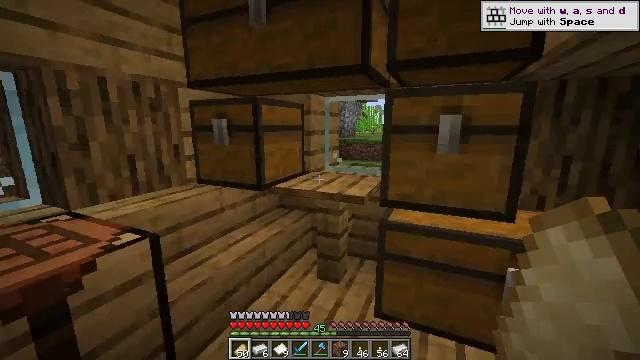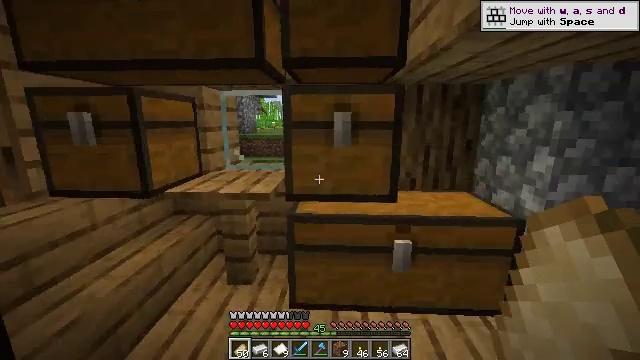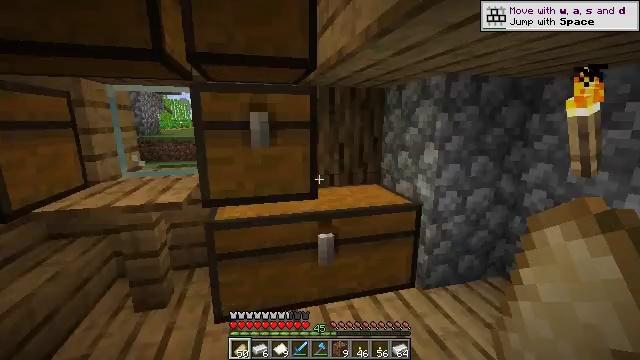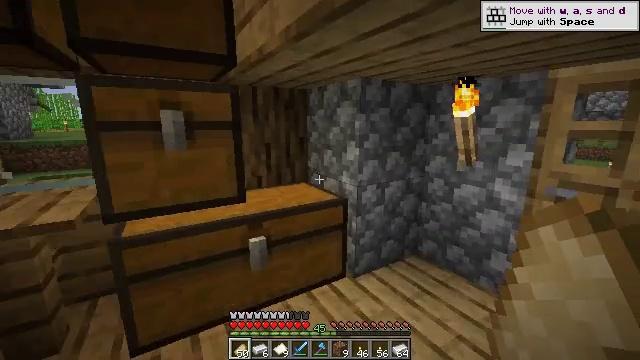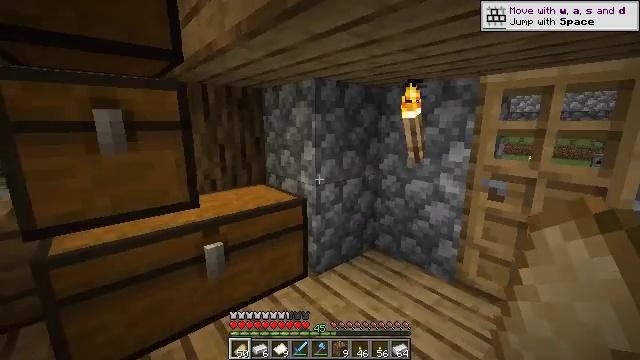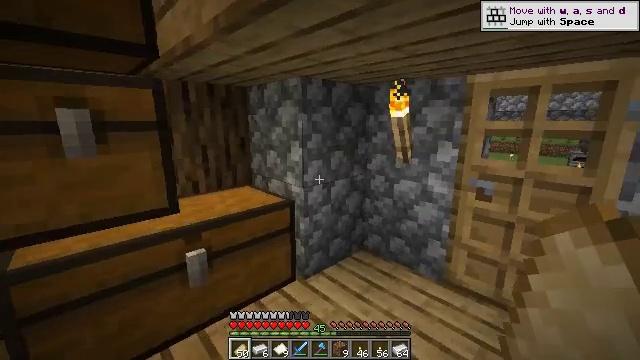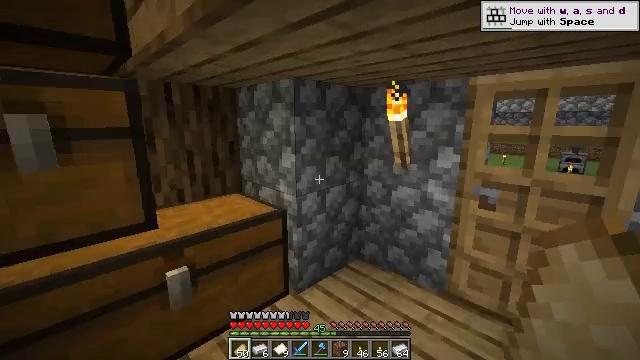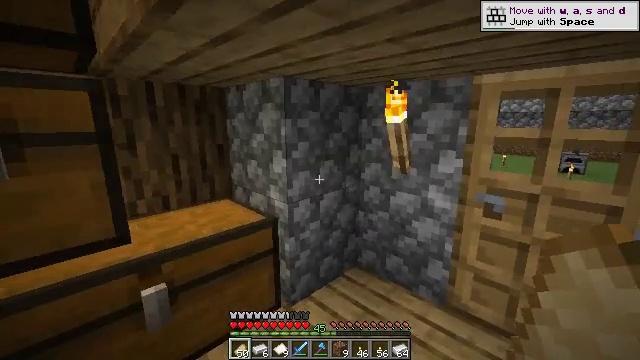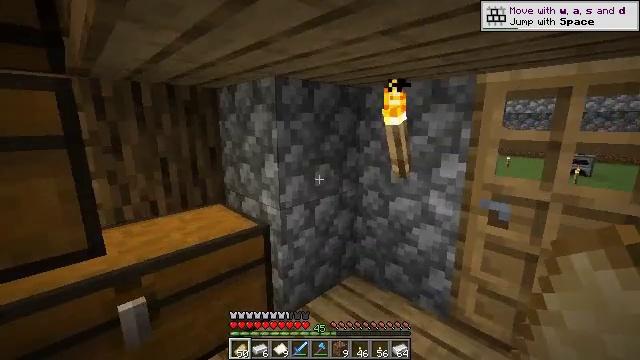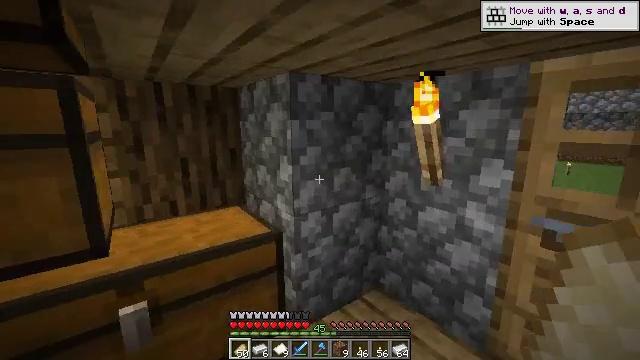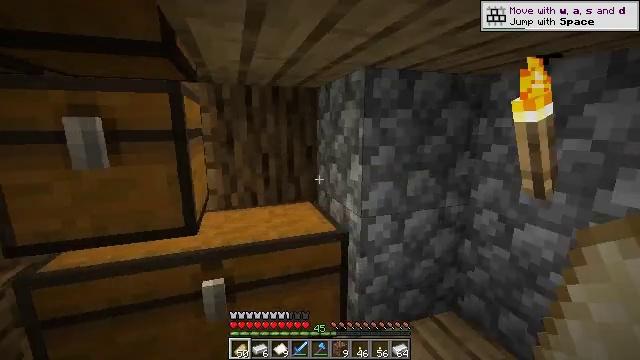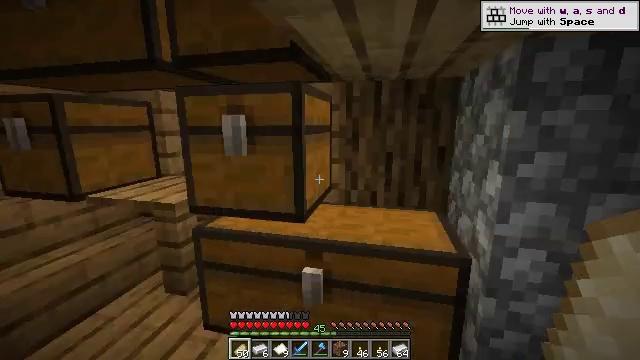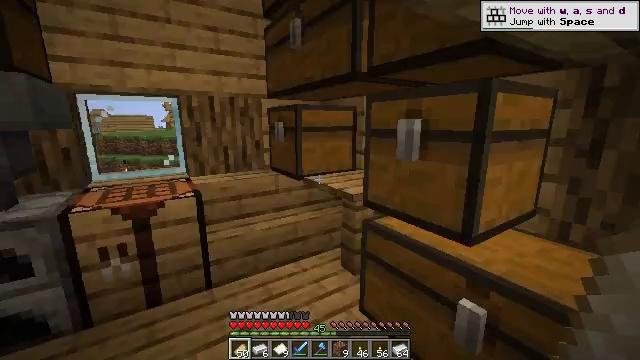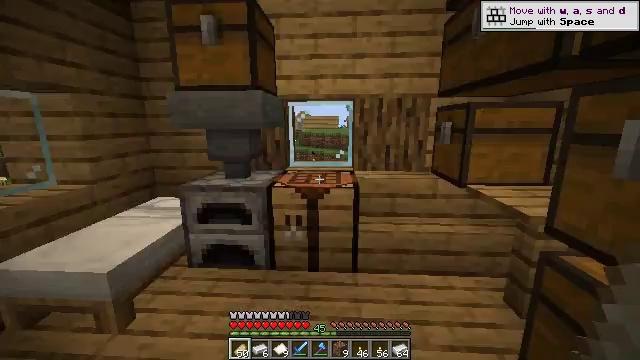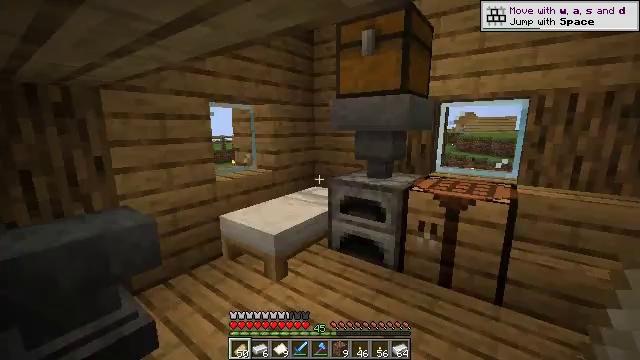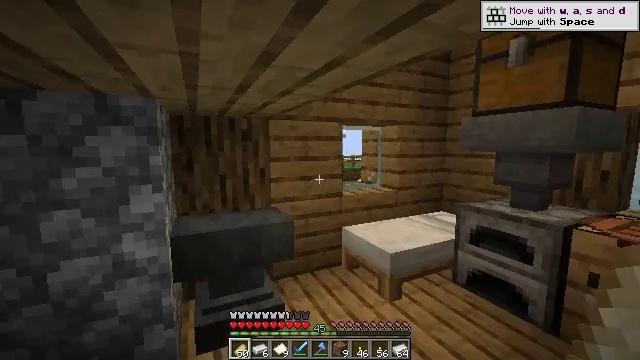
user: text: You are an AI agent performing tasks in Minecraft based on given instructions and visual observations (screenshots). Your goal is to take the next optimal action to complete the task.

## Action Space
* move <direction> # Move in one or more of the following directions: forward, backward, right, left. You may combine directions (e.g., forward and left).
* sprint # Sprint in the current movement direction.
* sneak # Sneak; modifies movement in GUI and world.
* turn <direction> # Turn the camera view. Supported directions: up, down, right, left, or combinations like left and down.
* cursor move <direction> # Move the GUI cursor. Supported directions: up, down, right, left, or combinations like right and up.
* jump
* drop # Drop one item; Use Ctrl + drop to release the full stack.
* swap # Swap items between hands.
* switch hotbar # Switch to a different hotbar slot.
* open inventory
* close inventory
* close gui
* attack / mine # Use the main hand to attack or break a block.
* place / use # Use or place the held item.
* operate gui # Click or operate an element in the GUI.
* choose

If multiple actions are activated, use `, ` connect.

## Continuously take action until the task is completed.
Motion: motion action
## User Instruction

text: craft item air
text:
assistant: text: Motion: turn right
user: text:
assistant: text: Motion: turn right
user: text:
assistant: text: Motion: turn right
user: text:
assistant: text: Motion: turn right
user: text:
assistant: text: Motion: move forward, turn right
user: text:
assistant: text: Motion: move forward, turn right
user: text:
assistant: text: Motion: move forward and move right
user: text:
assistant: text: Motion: move forward and move right
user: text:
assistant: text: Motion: move forward and move right, turn left
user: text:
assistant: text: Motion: move forward and move right, turn left
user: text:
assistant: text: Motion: move forward and move right, turn left
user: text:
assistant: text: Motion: move right, turn left
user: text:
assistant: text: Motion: move right, turn left
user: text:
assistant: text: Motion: turn left
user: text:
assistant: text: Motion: turn left and up
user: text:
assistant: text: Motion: turn left
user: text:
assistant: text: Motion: turn right
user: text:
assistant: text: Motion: turn right
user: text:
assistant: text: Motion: no_op
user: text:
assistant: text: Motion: move forward
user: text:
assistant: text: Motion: move forward, turn up
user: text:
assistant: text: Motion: move forward, turn left and up
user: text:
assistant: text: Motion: move forward and move right, turn left and down
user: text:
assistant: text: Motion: move forward and move right, turn left and down
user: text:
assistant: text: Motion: move forward and move right, turn left
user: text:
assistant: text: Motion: turn left
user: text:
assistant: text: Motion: turn left
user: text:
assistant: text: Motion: move forward, turn left
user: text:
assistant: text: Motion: move forward
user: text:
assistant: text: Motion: move forward